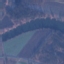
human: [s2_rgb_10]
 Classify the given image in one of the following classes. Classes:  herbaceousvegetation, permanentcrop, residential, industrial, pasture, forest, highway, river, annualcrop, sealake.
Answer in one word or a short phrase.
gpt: River